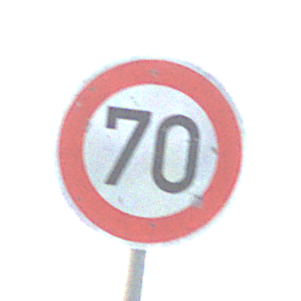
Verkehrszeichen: Geschwindigkeit70
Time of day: SunriseSunset
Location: Outdoor (RoadRail)
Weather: PartlyCloudy
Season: NotSpecified
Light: Natural